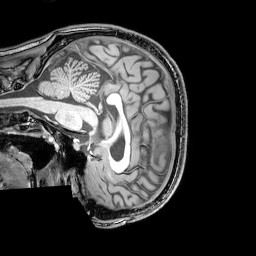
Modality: T1w
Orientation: sagittal
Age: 26
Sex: male
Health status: healthy
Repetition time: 0.081 s
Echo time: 0.037 s